Question: I have the following html,
<URL>
'''
<div data-role="page">
<div data-role="header">
<h1>My Title</h1>
</div><!-- /header -->
<div data-role="content" id="content">
<ul data-role="listview">
<li>
<a href="#">
<img width="80" height"80" src="http://www.gravatar.com/avatar/7efa2e4098f60c15d230436ca99d7250?s=32&d=identicon&r=PG" />
<div class="left">
<h3>New Latest One</h3>
<p>$12,000</p>
</div>
<div class="right">
<input type="text" style="width:75px"/>
</div>
</a>
</li>
<li>
<a href="#">
<img width="80" height"80" src="http://www.gravatar.com/avatar/7efa2e4098f60c15d230436ca99d7250?s=32&d=identicon&r=PG" />
<div class="left">
<h3>New Latest One</h3>
<p>$12,000</p>
</div>
<div class="right">
<input type="text" style="width:75px"/>
</div>
</a>
</li>
<li>
<a href="#">
<img width="80" height"80" src="http://www.gravatar.com/avatar/7efa2e4098f60c15d230436ca99d7250?s=32&d=identicon&r=PG" />
<div class="left">
<h3>New Latest One</h3>
<p>$12,000</p>
</div>
<div class="right">
<input type="text" style="width:75px"/>
</div>
</a>
</li>
</ul>
</div><!-- /content -->
</div><!-- /page -->
'''
The problem is that I need this html to be right to left for my users. Can this is possible without using any third party library?

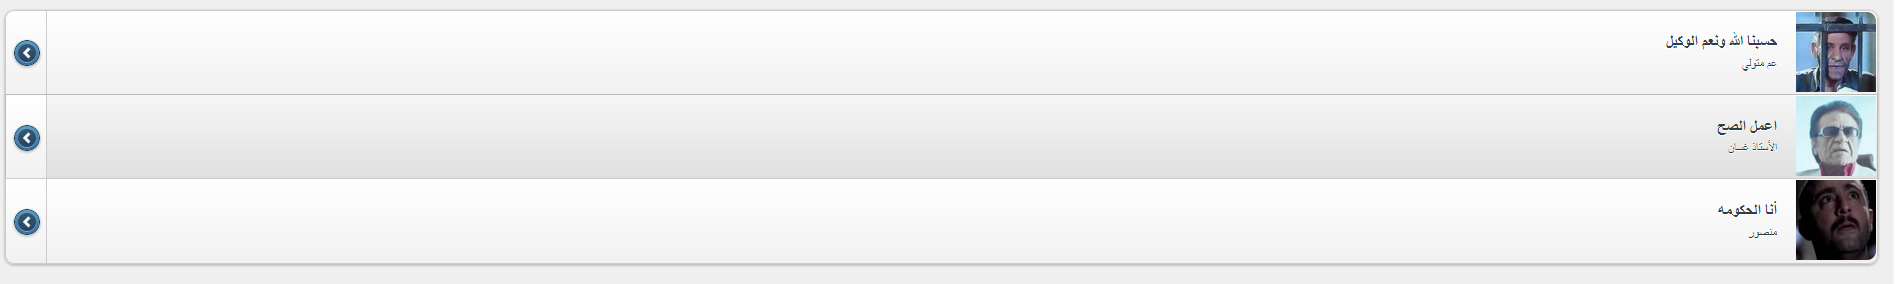
Answer: # Solution
Only css used, working jsFiddle example: <URL>
You will only need to change icon. I can't do it from here.
'''
.ui-input-text {
width: 75px;
}
#custom-li .ui-li .ui-btn-text .ui-link-inherit .ui-li-thumb {
position:absolute;
top:0;
bottom:0;
margin:auto;
right: 0;
margin-right: 0 !important;
}
#custom-li .ui-li .ui-icon {
left: 10px !important;
}
#custom-li .ui-li .ui-btn-text .ui-link-inherit .left {
float: right;
margin-right: 50px;
display:block;
-moz-transform: matrix(-1, 0, 0, 1, 0, 0);
-webkit-transform: matrix(-1, 0, 0, 1, 0, 0);
-o-transform:matrix(-1, 0, 0, 1, 0, 0);
}
#custom-li .ui-li .ui-btn-text .ui-link-inherit .right {
float: right;
margin-right: 20px;
display:block;
-moz-transform: matrix(-1, 0, 0, 1, 0, 0);
-webkit-transform: matrix(-1, 0, 0, 1, 0, 0);
-o-transform:matrix(-1, 0, 0, 1, 0, 0);
}
#left-split-icon {
left: 0 !important;
border-width: 0 1px 0 0 !important;
}
.ui-li-link-alt { right: auto !important; } // Fix for jQM 1.3
'''
# More info
If you want to learn how to do this kind of changes by yourself you should check this <URL>, it will teach you how to do this by yourself.